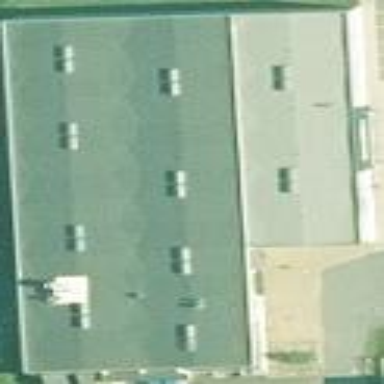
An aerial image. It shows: Retail building.